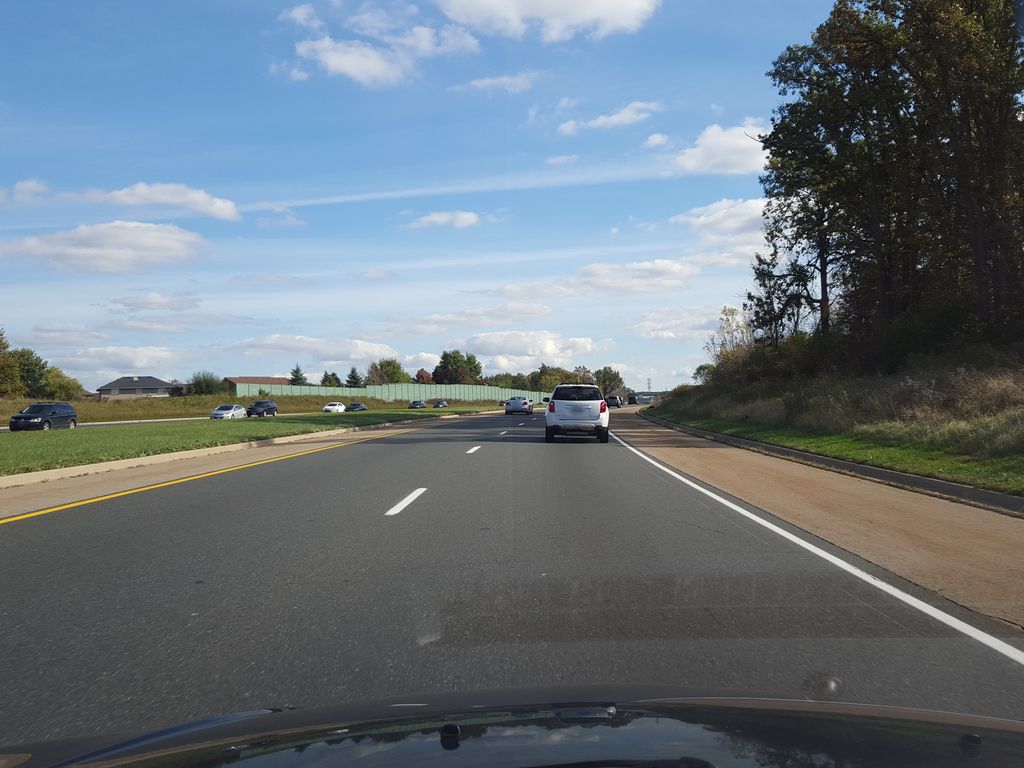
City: hamilton